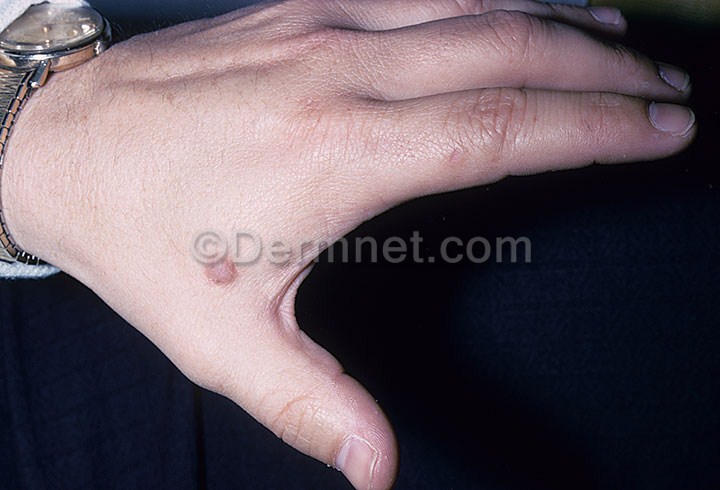
Disease: Seborrheic Keratoses and other Benign Tumors